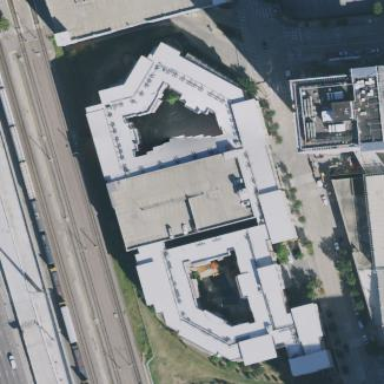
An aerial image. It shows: Multi-storey parking building.